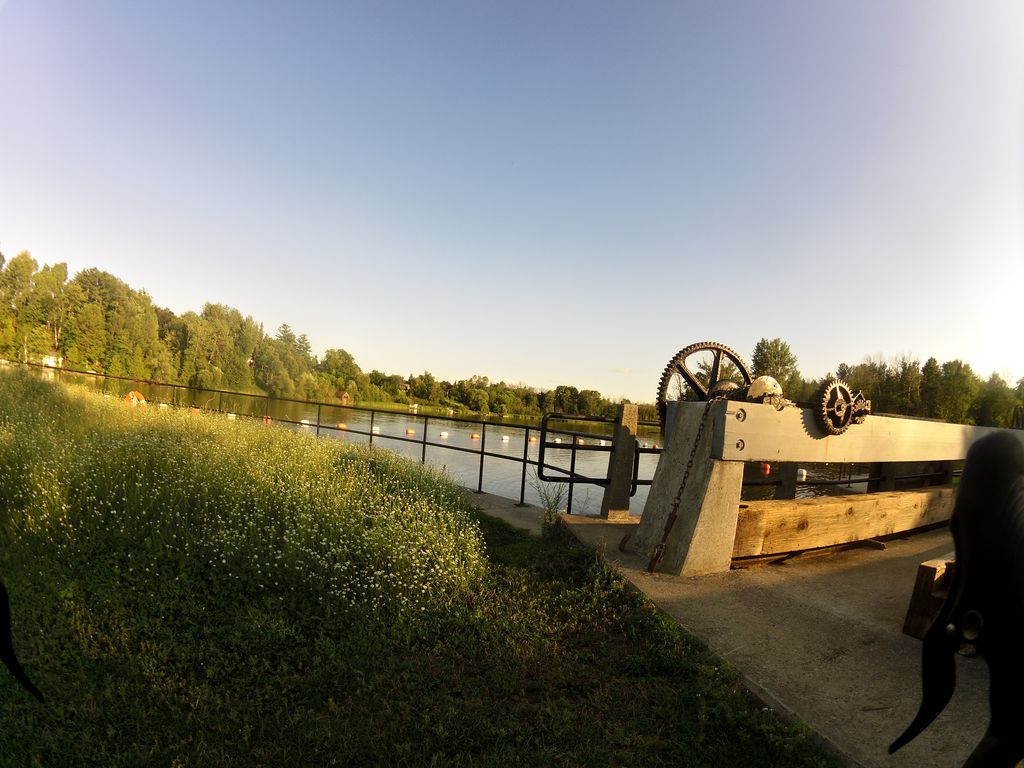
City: ottawa-gatineau